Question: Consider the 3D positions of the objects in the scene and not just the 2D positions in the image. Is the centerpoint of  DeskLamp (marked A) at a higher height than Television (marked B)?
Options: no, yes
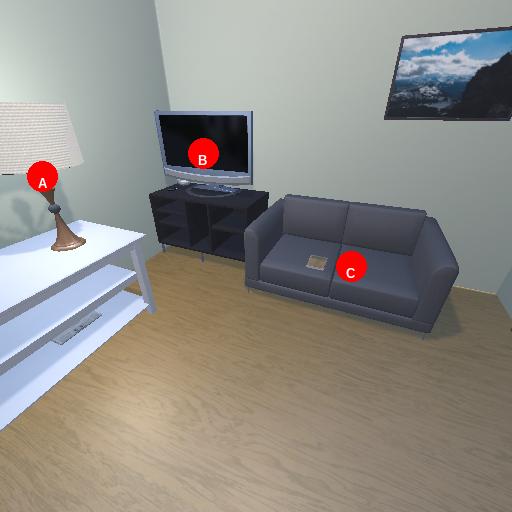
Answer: no